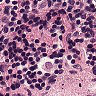
Metastatic tissue present: no